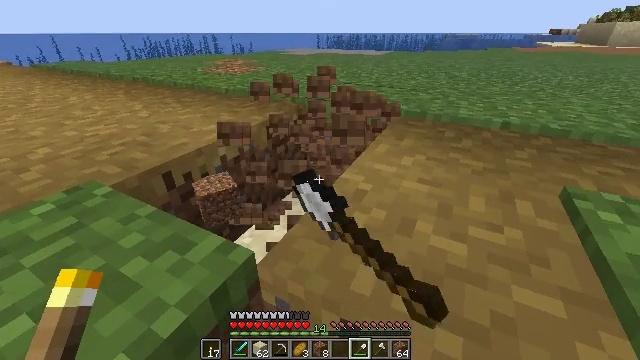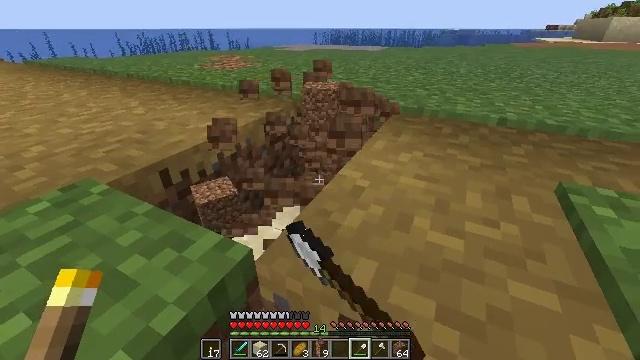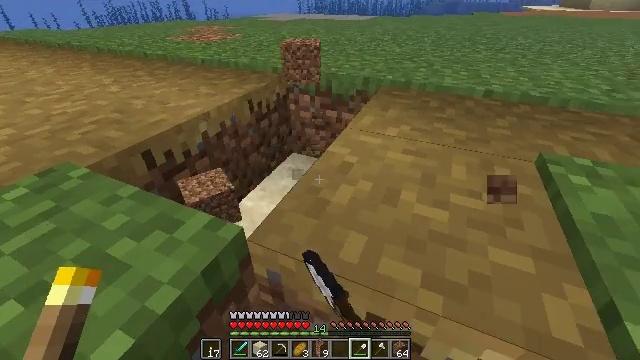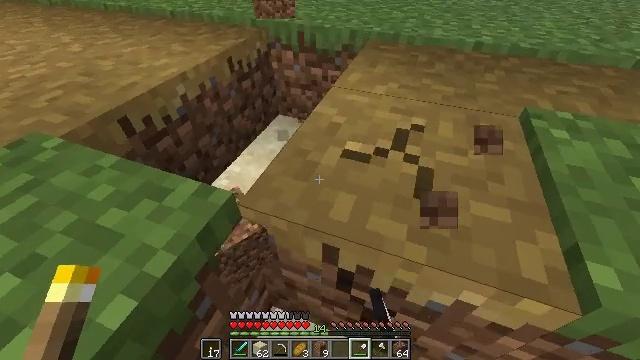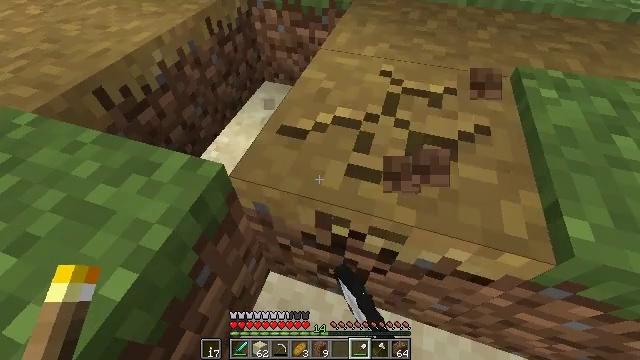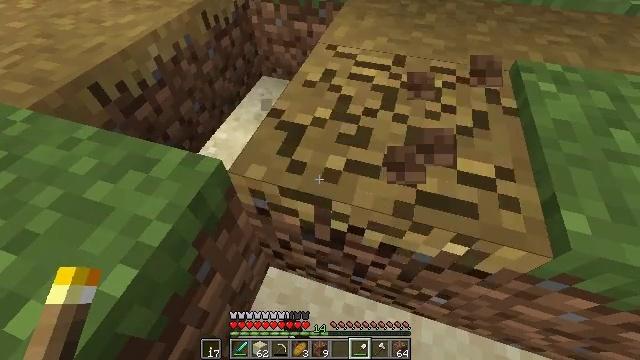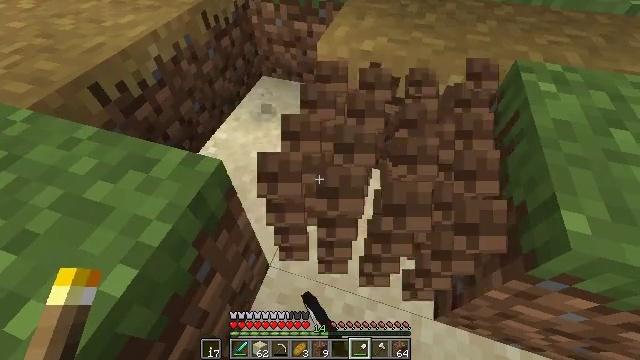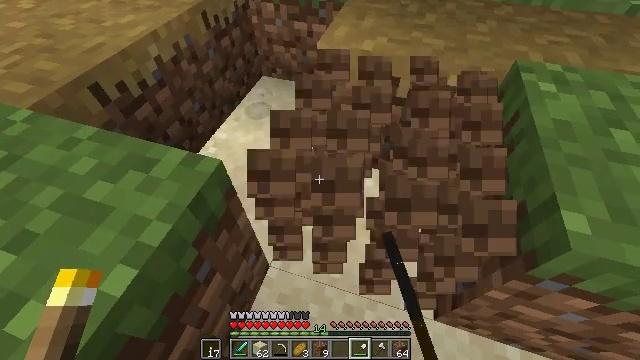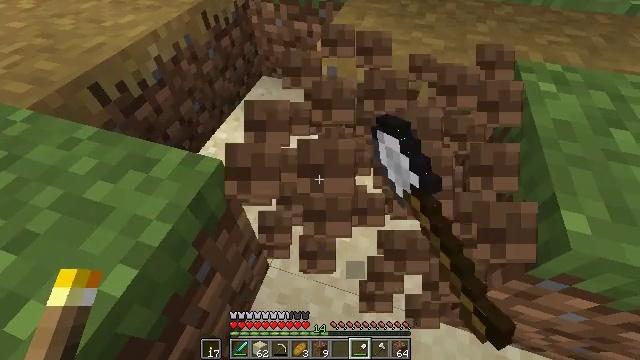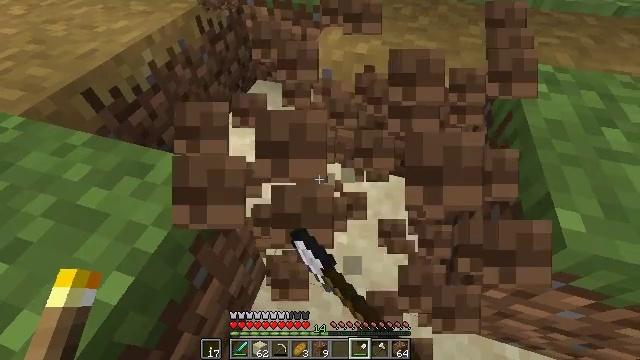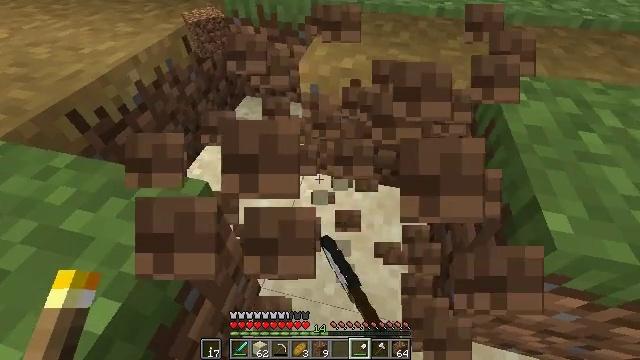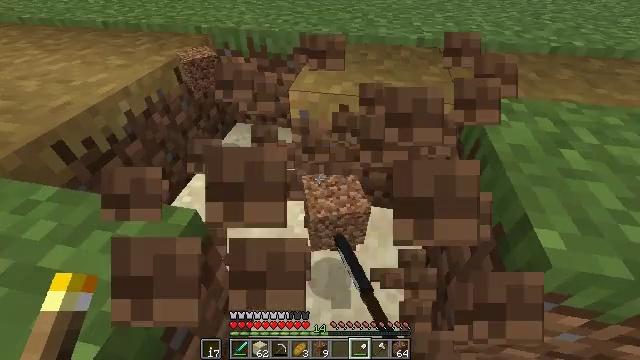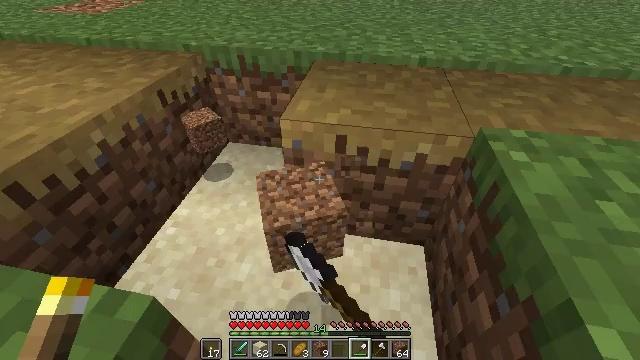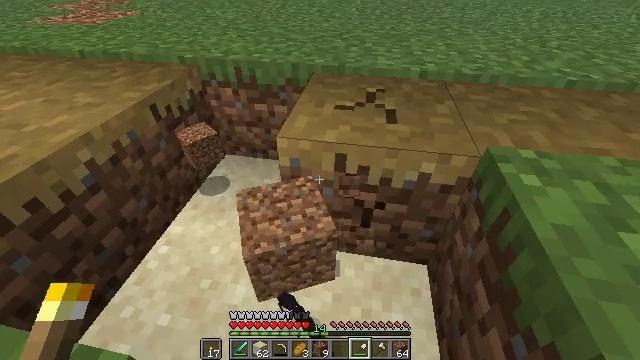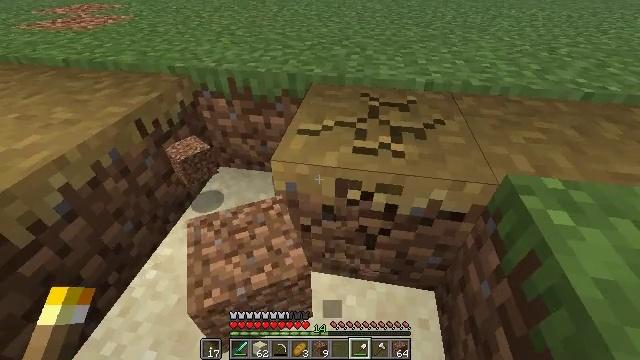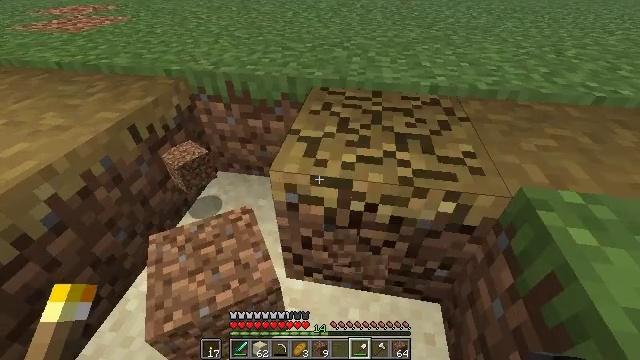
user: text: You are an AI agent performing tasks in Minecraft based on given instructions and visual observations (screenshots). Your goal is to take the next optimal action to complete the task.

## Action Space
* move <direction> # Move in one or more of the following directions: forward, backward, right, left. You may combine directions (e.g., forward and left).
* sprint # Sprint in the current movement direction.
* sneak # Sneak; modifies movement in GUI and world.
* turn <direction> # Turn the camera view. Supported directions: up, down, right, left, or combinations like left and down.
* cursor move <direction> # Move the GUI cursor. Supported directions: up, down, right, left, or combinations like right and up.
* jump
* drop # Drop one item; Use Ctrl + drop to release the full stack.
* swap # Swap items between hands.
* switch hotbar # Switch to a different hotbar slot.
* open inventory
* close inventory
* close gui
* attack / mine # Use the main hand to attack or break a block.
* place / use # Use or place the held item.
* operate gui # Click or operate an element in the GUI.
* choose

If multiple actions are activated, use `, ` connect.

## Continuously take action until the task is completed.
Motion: motion action
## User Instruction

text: Remove the grass path from the ground.
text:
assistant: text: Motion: attack / mine
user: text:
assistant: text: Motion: turn right and down, attack / mine
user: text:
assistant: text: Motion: turn right and down, attack / mine
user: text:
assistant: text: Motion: turn right and down, attack / mine
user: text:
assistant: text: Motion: turn down, attack / mine
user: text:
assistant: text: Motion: attack / mine
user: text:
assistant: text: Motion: attack / mine
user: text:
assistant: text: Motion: attack / mine
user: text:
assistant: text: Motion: turn right, attack / mine
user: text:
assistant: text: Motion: turn right and up, attack / mine
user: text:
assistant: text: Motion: move forward, turn right and up, attack / mine
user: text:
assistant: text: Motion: move forward, turn up, attack / mine
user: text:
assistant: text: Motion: move forward, turn up, attack / mine
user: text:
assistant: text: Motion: attack / mine
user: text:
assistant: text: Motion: attack / mine
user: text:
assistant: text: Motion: attack / mine
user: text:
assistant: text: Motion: attack / mine
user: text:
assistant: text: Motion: attack / mine
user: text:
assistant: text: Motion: attack / mine
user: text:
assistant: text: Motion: turn right and down, attack / mine
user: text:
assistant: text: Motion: attack / mine